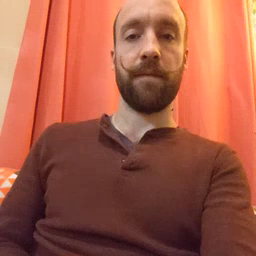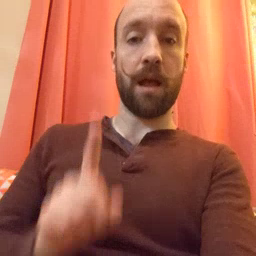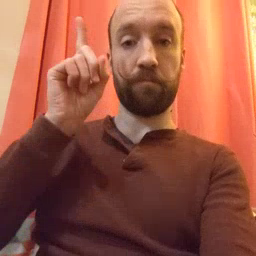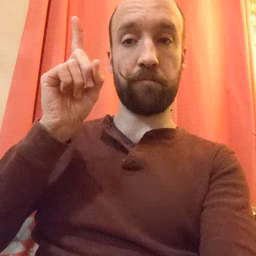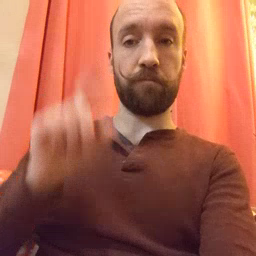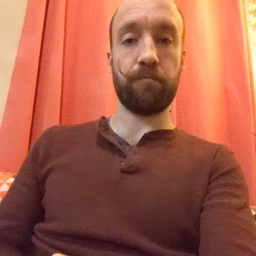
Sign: up